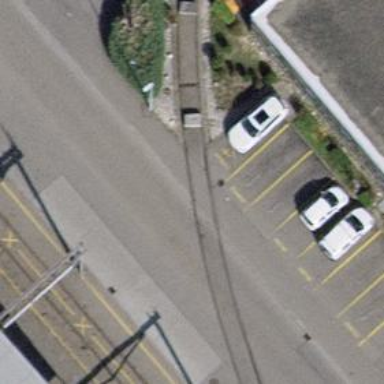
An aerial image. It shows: Railway crossing.